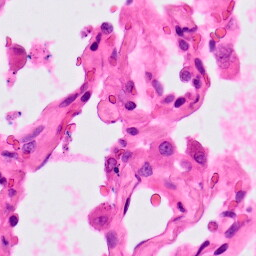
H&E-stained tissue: Lung